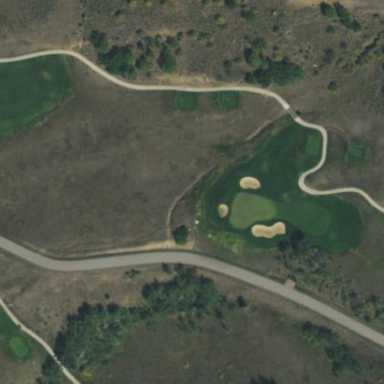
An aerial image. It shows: Area with grass used as rough in golf course.